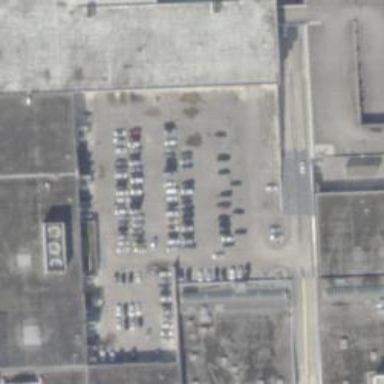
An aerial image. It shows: Rooftop parking area with asphalt surface.